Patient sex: M
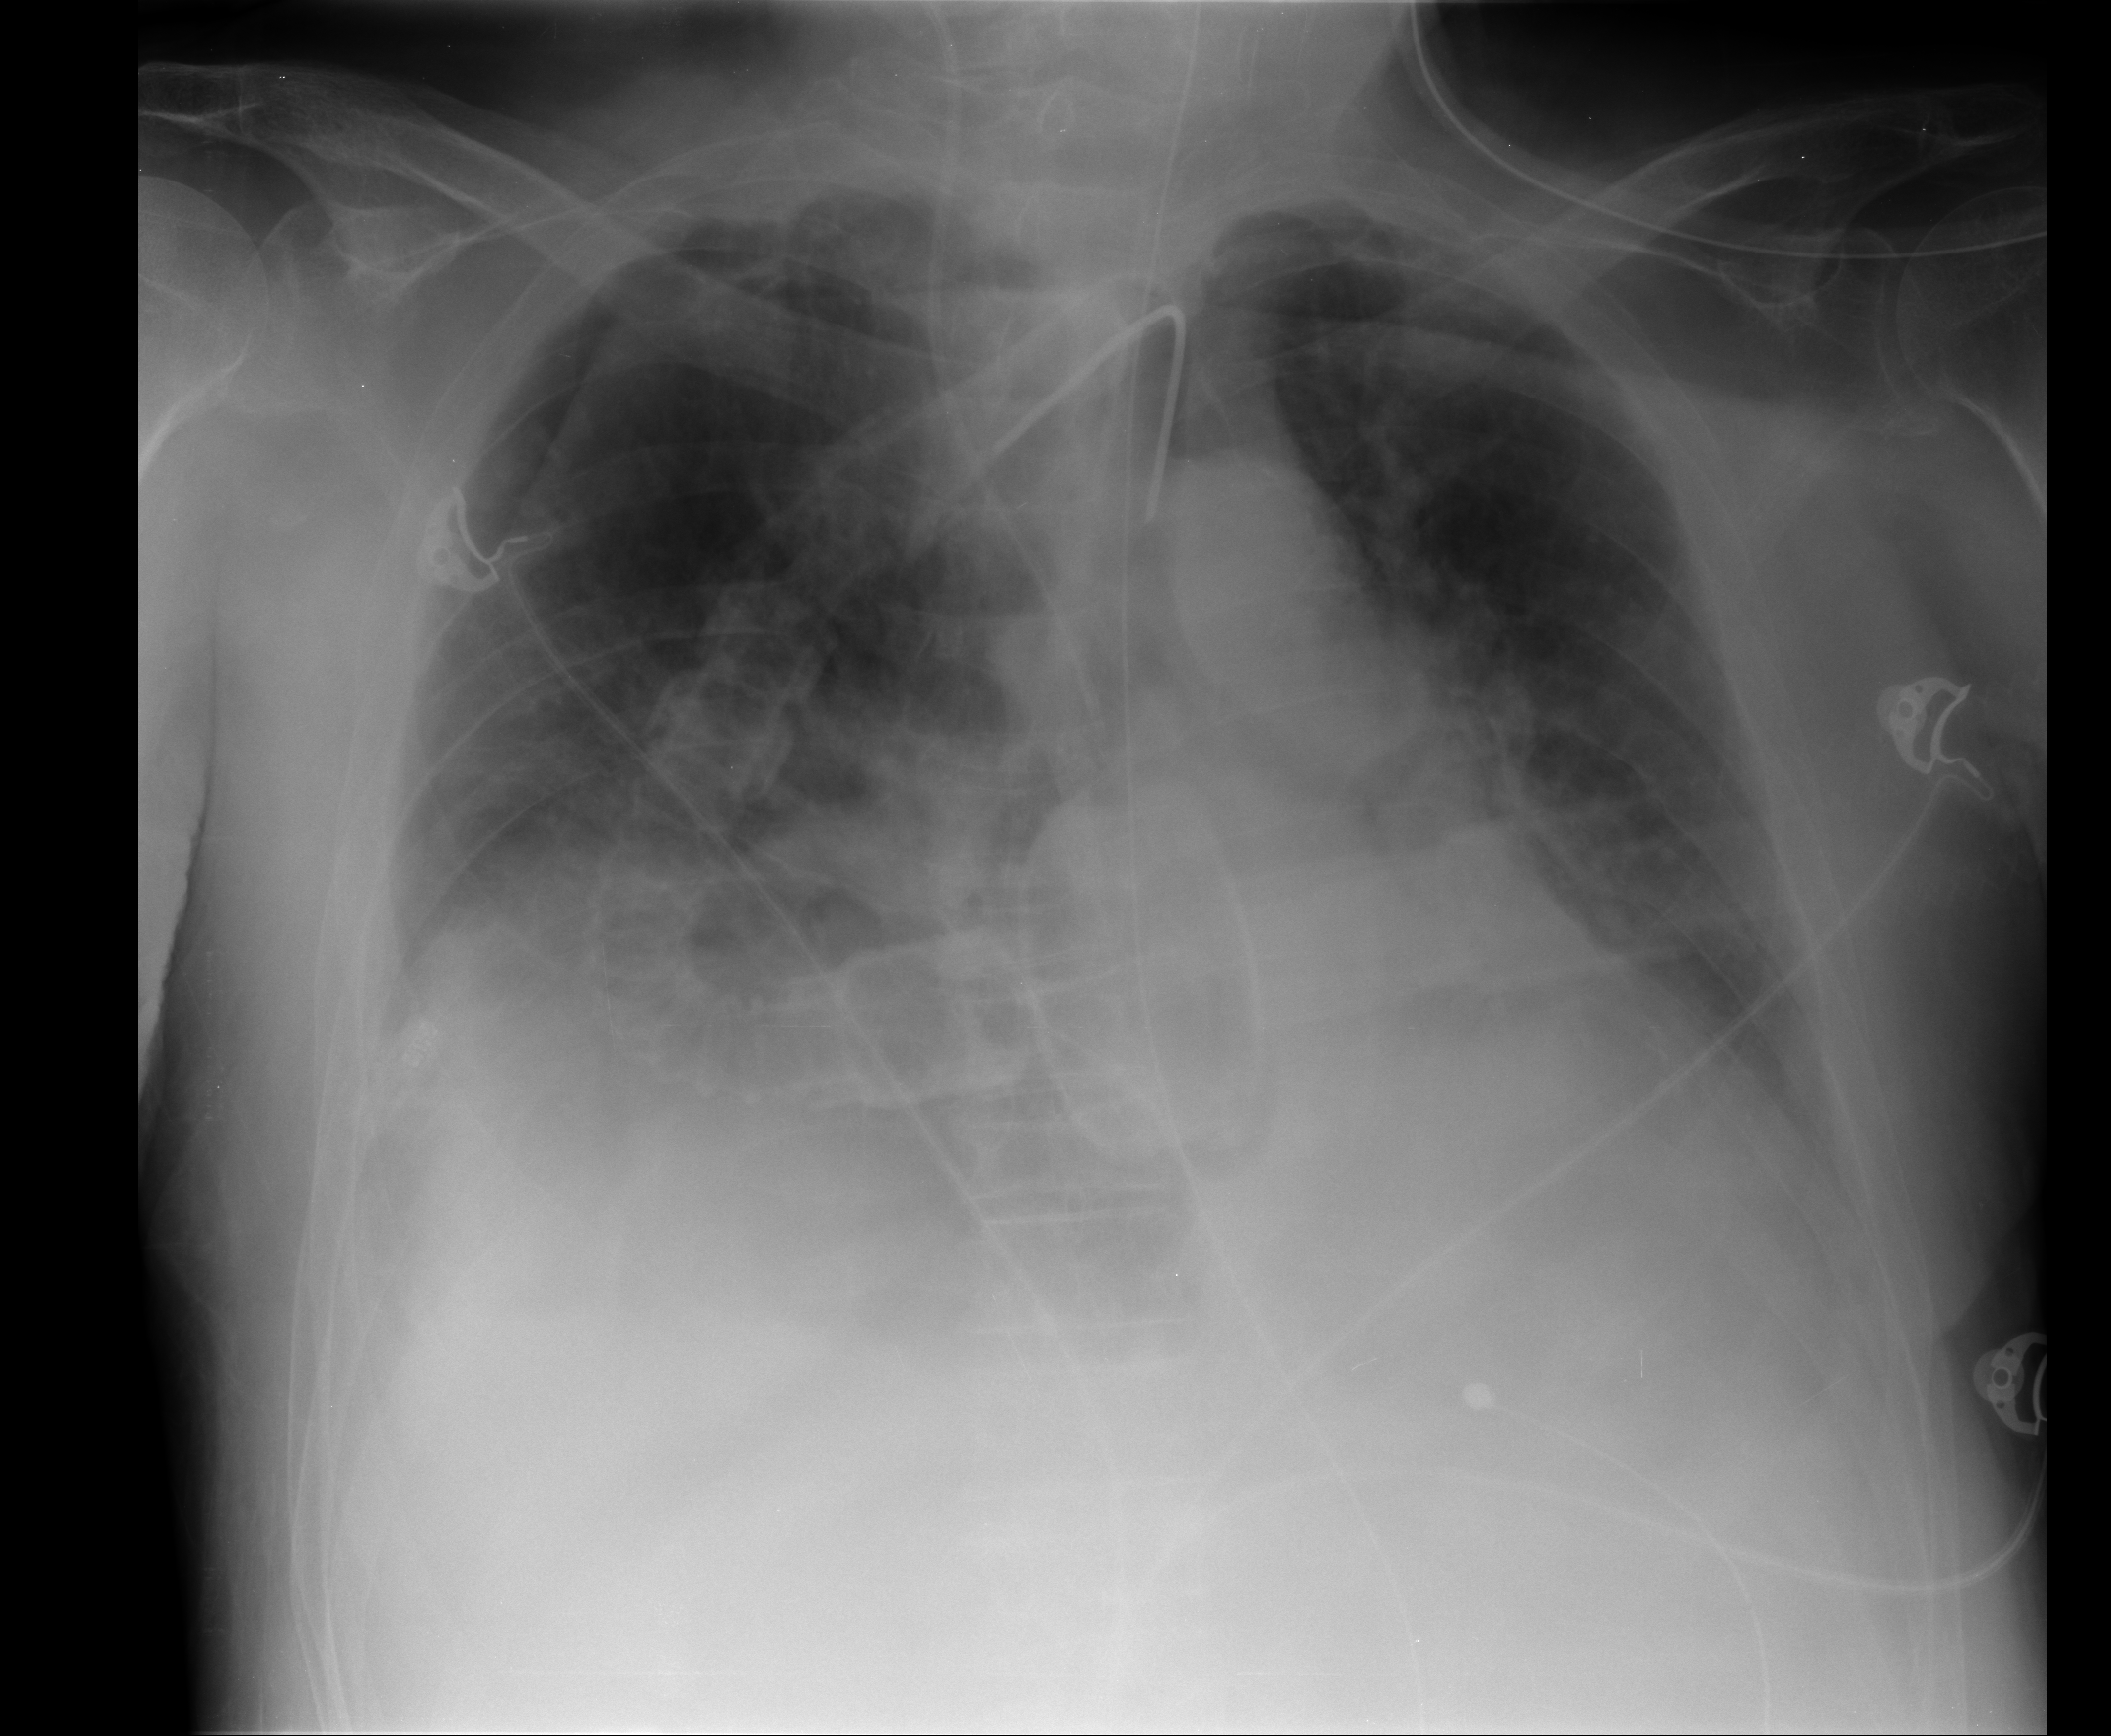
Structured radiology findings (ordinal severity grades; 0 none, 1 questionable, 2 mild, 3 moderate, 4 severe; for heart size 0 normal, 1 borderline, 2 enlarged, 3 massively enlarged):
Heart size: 2
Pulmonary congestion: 2
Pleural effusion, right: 3
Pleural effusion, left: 2
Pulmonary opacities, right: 3
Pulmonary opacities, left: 1
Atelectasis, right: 3
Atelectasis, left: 1